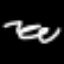
Label: squiggle